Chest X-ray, AP view. Patient: 14 years old, sex M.
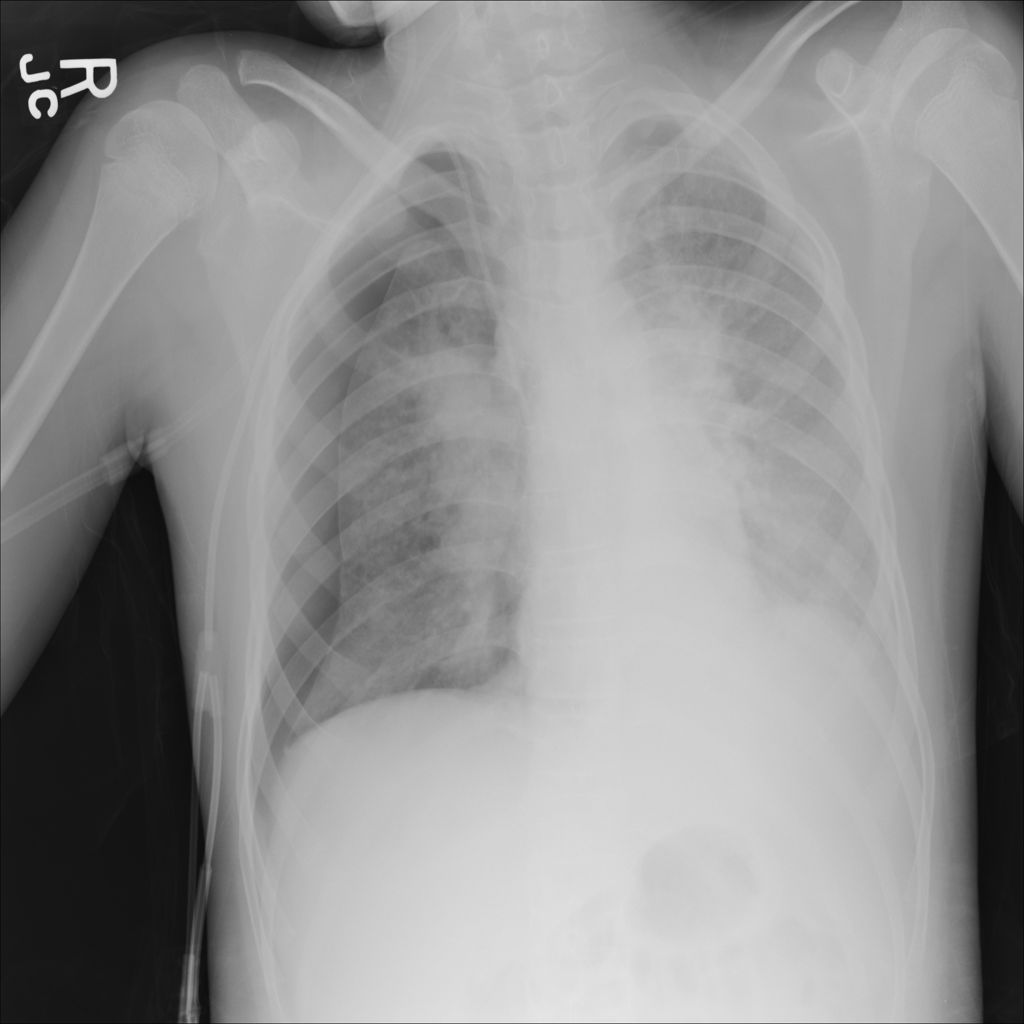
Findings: Pneumothorax